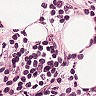
Metastatic tissue present: yes